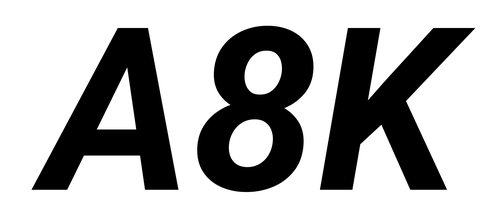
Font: Roboto-Italic_Bold_Italic